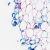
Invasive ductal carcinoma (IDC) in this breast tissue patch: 0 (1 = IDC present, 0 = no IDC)